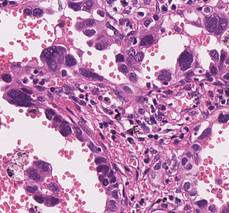
Tumor epithelial tissue: yes
Tumor-associated stroma tissue: yes
Normal tissue: no